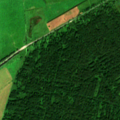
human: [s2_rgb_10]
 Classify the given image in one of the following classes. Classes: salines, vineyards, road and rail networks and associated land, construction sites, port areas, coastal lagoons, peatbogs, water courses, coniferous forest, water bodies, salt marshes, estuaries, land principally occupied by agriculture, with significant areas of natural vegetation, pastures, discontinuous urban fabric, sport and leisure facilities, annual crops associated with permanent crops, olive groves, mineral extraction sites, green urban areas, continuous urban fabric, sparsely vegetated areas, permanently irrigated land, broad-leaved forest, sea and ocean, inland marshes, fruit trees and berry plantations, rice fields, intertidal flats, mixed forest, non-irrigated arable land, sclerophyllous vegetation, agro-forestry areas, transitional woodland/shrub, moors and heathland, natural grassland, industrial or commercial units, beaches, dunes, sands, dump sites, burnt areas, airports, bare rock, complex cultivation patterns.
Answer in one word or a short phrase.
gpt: pastures, broad-leaved forest